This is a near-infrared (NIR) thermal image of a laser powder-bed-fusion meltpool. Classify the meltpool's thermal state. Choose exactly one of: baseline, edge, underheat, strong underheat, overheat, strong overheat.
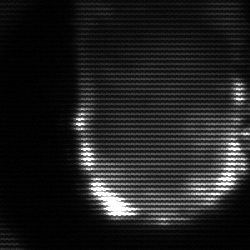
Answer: baseline